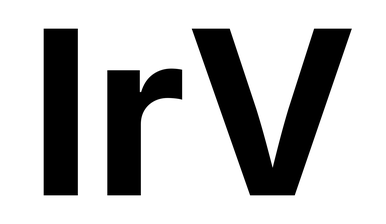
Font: Inter_Bold